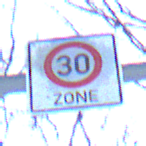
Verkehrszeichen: BeginnZone30
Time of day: MorningAfternoon
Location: Outdoor (Nature)
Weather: Clear
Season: Winter
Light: Natural